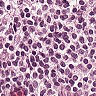
Metastatic tissue present: no